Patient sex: M
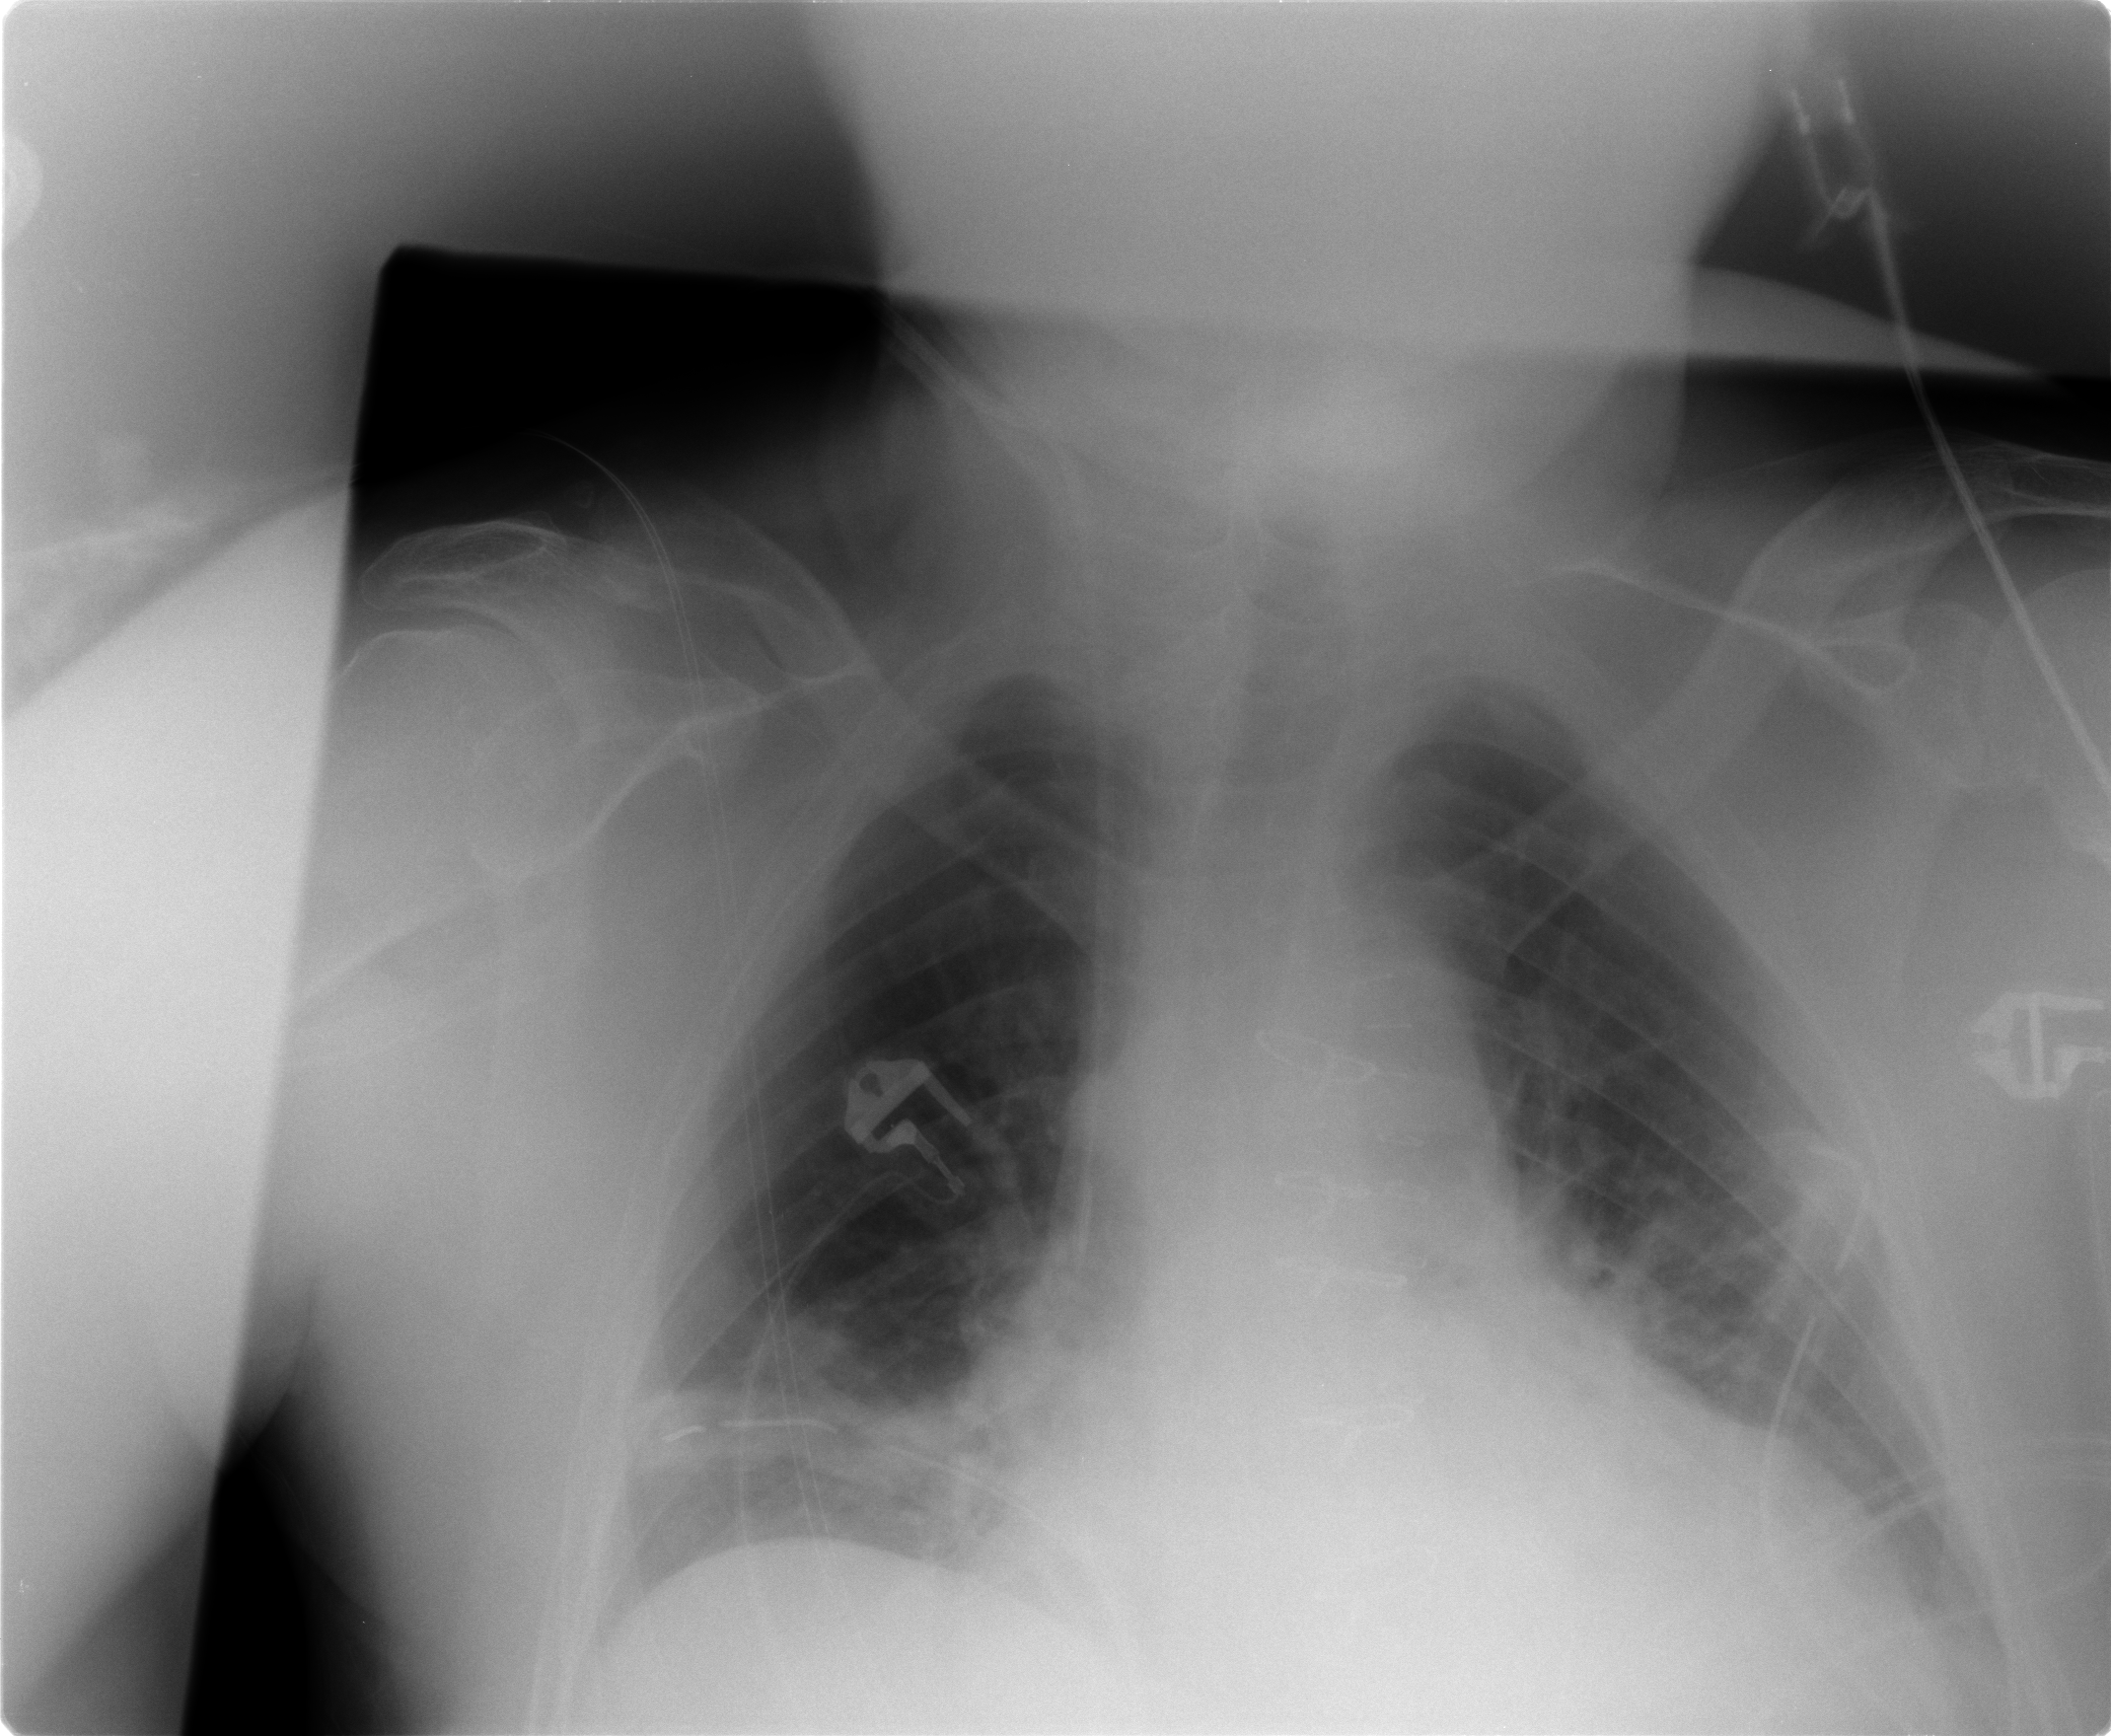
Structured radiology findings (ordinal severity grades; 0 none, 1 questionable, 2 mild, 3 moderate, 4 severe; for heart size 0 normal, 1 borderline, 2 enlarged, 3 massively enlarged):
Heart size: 2
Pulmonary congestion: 2
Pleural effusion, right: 0
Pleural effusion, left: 1
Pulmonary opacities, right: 0
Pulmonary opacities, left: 0
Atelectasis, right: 3
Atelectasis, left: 2